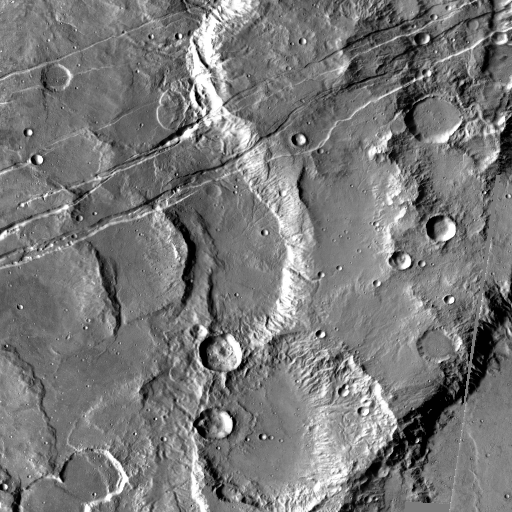
Crater classes present: Background, Other, Buried